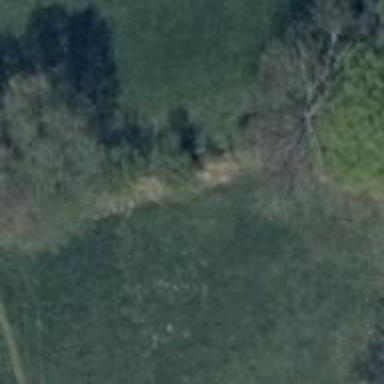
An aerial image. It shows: Row of deciduous broadleaved trees.